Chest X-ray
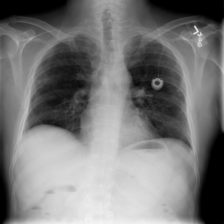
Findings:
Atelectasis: negative
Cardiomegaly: negative
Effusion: negative
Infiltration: positive
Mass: negative
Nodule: negative
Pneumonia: negative
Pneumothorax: negative
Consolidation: negative
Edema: negative
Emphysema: negative
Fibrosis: negative
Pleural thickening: negative
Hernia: negative